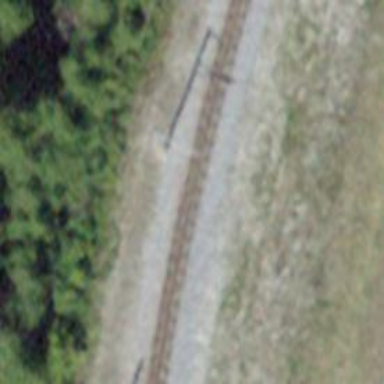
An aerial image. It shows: Narrow-gauge railway track with electrified contact line. The railway has one track.